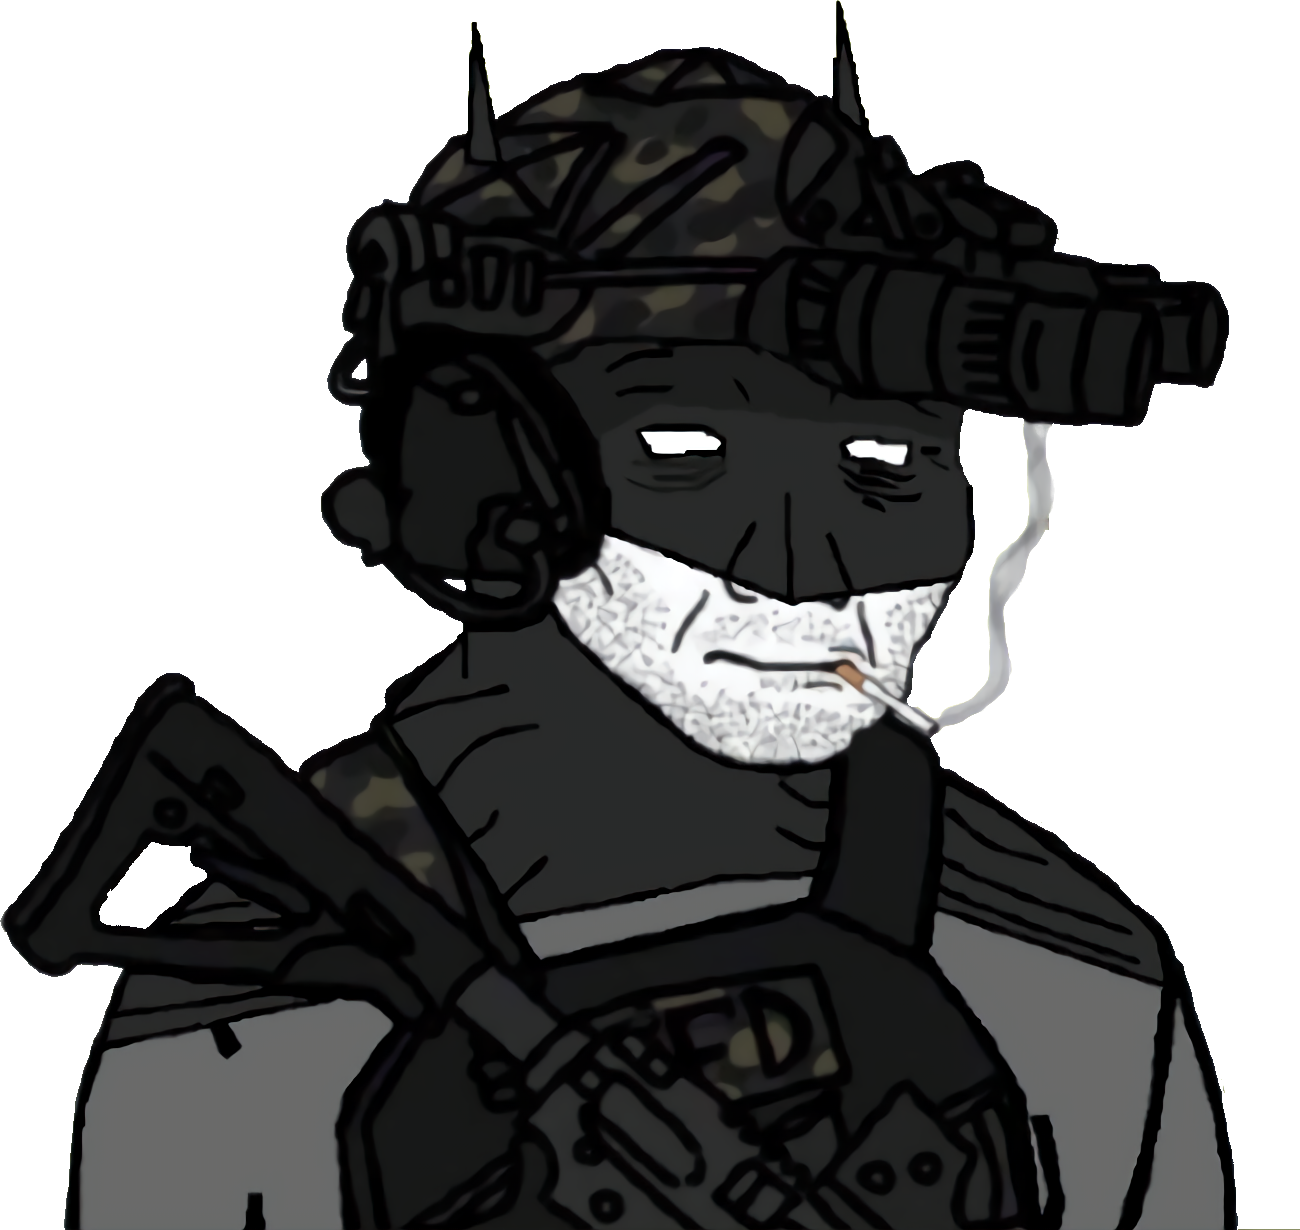
Label: 5_Doomer